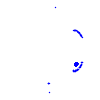
Particle: electron